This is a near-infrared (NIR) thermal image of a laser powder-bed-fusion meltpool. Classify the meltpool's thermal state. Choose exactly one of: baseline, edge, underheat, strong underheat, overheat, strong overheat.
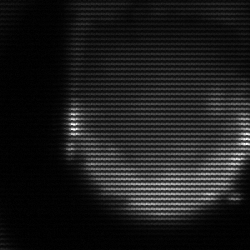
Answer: edge